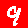
Digit: 9